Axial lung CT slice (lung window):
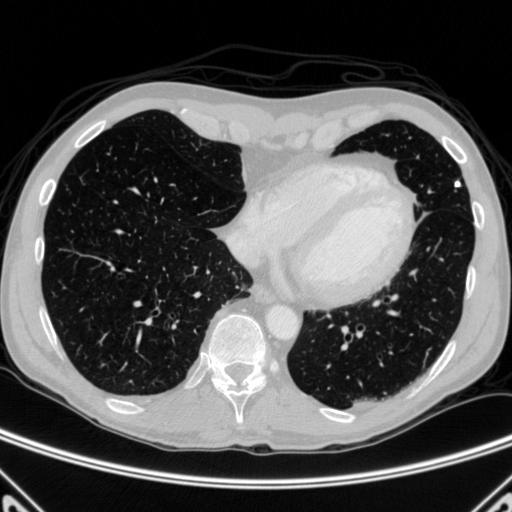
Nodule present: yes
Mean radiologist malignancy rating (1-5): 1